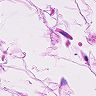
Metastatic tissue present: no